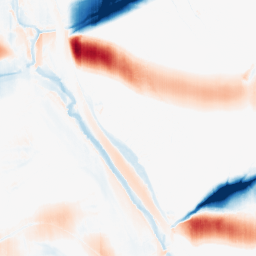
Category: morphological
Decomposition family: morphological_ellipse
Decomposition parameters: operation: average
width: 50
height: 5
Upsampling method: sinc_hamming
Upsampling parameters: scale: 2
kernel_size: 8
Upsampling scale: 2